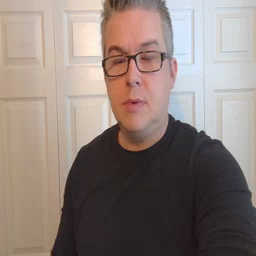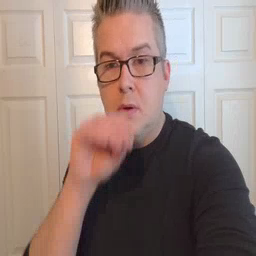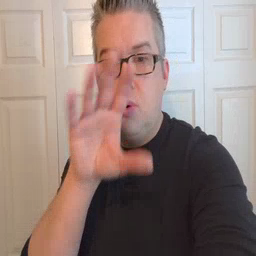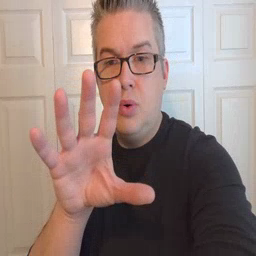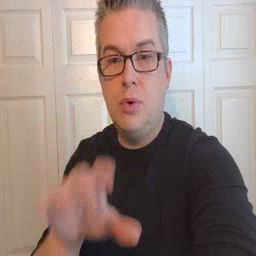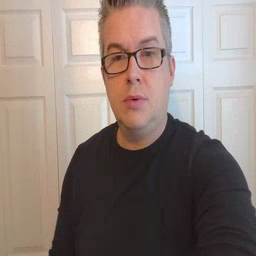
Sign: blow